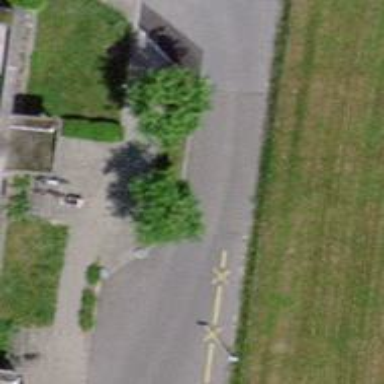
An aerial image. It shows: Chicane for traffic calming.